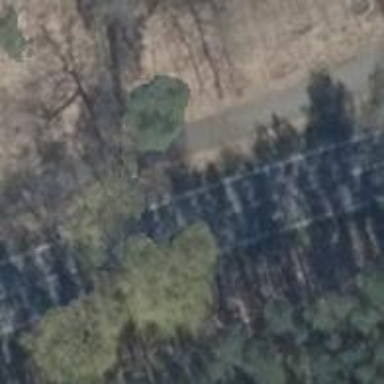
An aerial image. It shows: Primary road with asphalt surface.